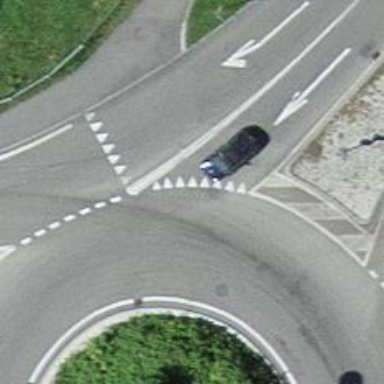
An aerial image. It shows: Road with "give way" sign.